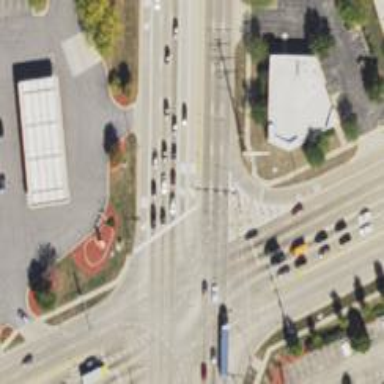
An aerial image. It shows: Footway that serves as traffic island.